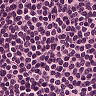
Metastatic tissue present: no